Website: home-depot
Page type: review-order
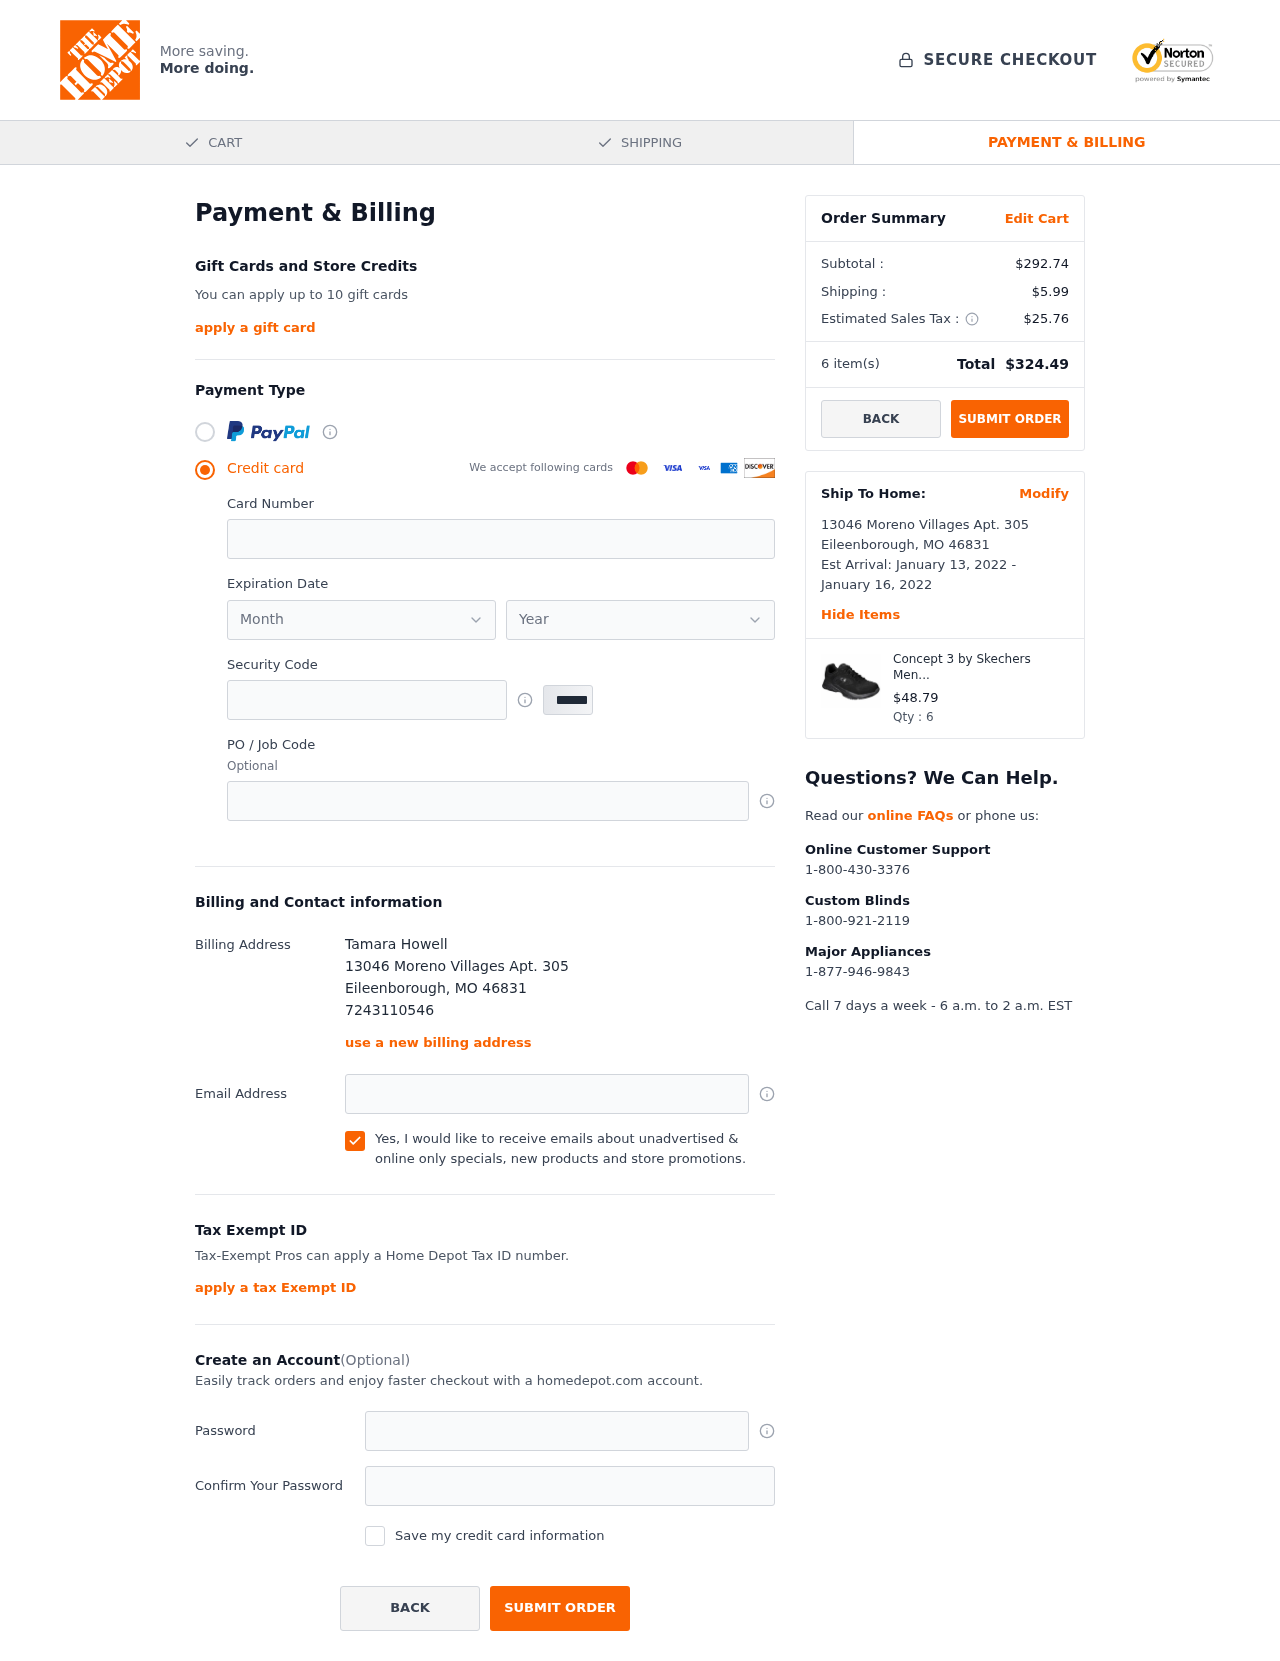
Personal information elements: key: PII_CARD_EXPIRY_MONTH
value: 03
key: PII_CARD_EXPIRY_YEAR
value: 26
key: PII_CITY
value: Eileenborough
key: PII_FULLNAME
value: Tamara Howell
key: PII_PHONE
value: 7243110546
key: PII_POSTCODE
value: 46831
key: PII_STATE_ABBR
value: MO
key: PII_STREET
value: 13046 Moreno Villages Apt. 305
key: PII_CARD_NUMBER
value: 2283 3365 3461 0979
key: PII_CARD_CVV
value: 966
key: PII_JOB_CODE
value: WO-285546
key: PII_EMAIL
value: tamara.howell@hotmail.com
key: PII_POSTCODE_FULL
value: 46831
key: PII_POSTCODE_NUMERIC
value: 46831
Product elements: key: PRODUCT1_NAME
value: Concept 3 by Skechers Men's Arizin Lace-up Sneaker,Black,10.5 Medium US
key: PRODUCT1_PRICE
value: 48.79
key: PRODUCT1_QUANTITY
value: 6
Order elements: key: ORDER_SUBTOTAL
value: $292.74
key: ORDER_SHIPPING_COST
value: $5.99
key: ORDER_TAX
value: $25.76
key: ORDER_NUM_ITEMS
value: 6
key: ORDER_TOTAL
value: $324.49
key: ORDER_SHIPPING_DATE
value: January 13, 2022
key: ORDER_DELIVERY_DATE
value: January 16, 2022